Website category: phone
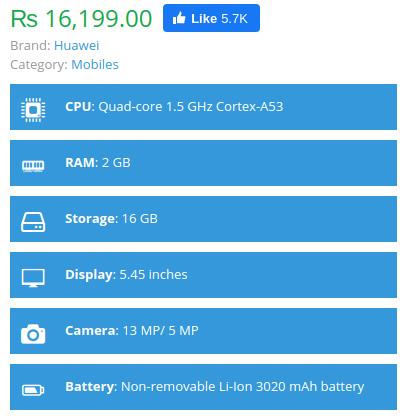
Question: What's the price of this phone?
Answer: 16,199.00

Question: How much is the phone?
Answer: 16,199.00

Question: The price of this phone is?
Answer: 16,199.00

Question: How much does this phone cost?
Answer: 16,199.00

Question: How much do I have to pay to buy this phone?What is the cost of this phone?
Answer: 16,199.00

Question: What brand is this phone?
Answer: Huawei

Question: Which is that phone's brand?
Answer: Huawei

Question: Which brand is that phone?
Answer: Huawei

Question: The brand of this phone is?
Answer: Huawei

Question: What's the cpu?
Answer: Quad-core 1.5 GHz Cortex-A53

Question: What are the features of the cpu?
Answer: Quad-core 1.5 GHz Cortex-A53

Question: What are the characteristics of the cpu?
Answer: Quad-core 1.5 GHz Cortex-A53

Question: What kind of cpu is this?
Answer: Quad-core 1.5 GHz Cortex-A53

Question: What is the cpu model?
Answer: Quad-core 1.5 GHz Cortex-A53

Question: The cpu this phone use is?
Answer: Quad-core 1.5 GHz Cortex-A53

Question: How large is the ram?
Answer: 2 GB

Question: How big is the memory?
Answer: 2 GB

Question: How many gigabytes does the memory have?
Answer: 2 GB

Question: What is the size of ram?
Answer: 2 GB

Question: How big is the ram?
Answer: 2 GB

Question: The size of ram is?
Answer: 2 GB

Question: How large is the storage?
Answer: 16 GB

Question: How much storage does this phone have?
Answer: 16 GB

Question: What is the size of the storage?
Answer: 16 GB

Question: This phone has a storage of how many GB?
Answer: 16 GB

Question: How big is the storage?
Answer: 16 GB

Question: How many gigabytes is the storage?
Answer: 16 GB

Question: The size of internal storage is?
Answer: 16 GB

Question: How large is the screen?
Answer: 5.45 inches

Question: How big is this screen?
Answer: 5.45 inches

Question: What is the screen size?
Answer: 5.45 inches

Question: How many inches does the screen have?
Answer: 5.45 inches

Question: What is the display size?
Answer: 5.45 inches

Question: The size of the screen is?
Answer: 5.45 inches

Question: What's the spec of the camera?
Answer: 13 MP/ 5 MP

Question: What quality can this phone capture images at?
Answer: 13 MP/ 5 MP

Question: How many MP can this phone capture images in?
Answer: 13 MP/ 5 MP

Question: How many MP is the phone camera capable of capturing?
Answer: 13 MP/ 5 MP

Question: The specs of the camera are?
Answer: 13 MP/ 5 MP

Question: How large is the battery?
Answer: Non-removable Li-Ion 3020 mAh battery

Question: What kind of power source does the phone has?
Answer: Non-removable Li-Ion 3020 mAh battery

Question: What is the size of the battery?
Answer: Non-removable Li-Ion 3020 mAh battery

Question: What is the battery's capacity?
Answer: Non-removable Li-Ion 3020 mAh battery

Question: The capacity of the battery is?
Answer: Non-removable Li-Ion 3020 mAh battery